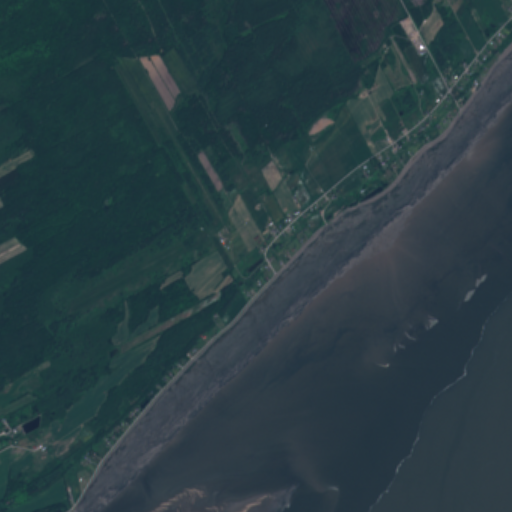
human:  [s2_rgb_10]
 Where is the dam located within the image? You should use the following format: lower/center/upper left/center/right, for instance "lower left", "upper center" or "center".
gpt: The dam is located in the lower left of the image.
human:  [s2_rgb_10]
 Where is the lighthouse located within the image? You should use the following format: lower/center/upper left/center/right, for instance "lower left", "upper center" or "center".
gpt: The lighthouse is located in the upper right of the image.
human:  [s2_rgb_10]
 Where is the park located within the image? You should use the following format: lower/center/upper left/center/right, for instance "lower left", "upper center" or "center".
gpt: The park is located in the center of the image.
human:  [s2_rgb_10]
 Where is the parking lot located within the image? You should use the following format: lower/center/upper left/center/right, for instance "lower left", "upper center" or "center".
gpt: The parking lot is located in the lower left of the image.
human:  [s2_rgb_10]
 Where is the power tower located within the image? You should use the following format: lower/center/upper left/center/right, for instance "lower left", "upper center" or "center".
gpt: There is no power tower in the image.